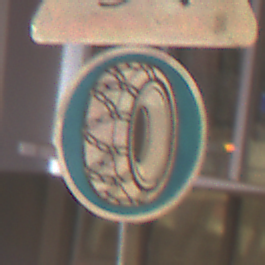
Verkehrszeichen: SchneekettenVorgeschrieben
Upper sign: SchleuderOderRutschgefahr
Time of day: NotSpecified
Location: Indoor (Urban)
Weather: NotSpecified
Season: NotSpecified
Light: Artificial